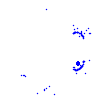
Particle: proton